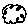
Label: cloud